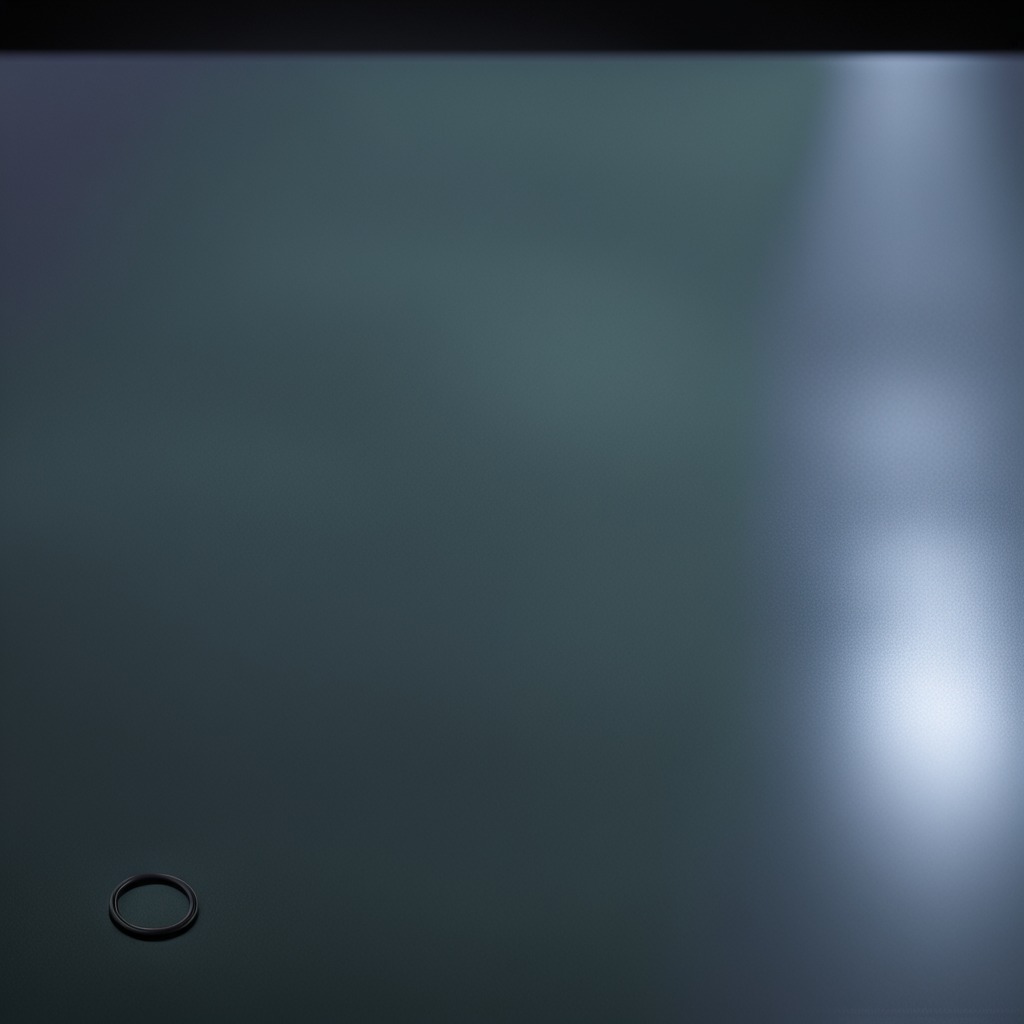
A rubber O-ring is lying on the table.